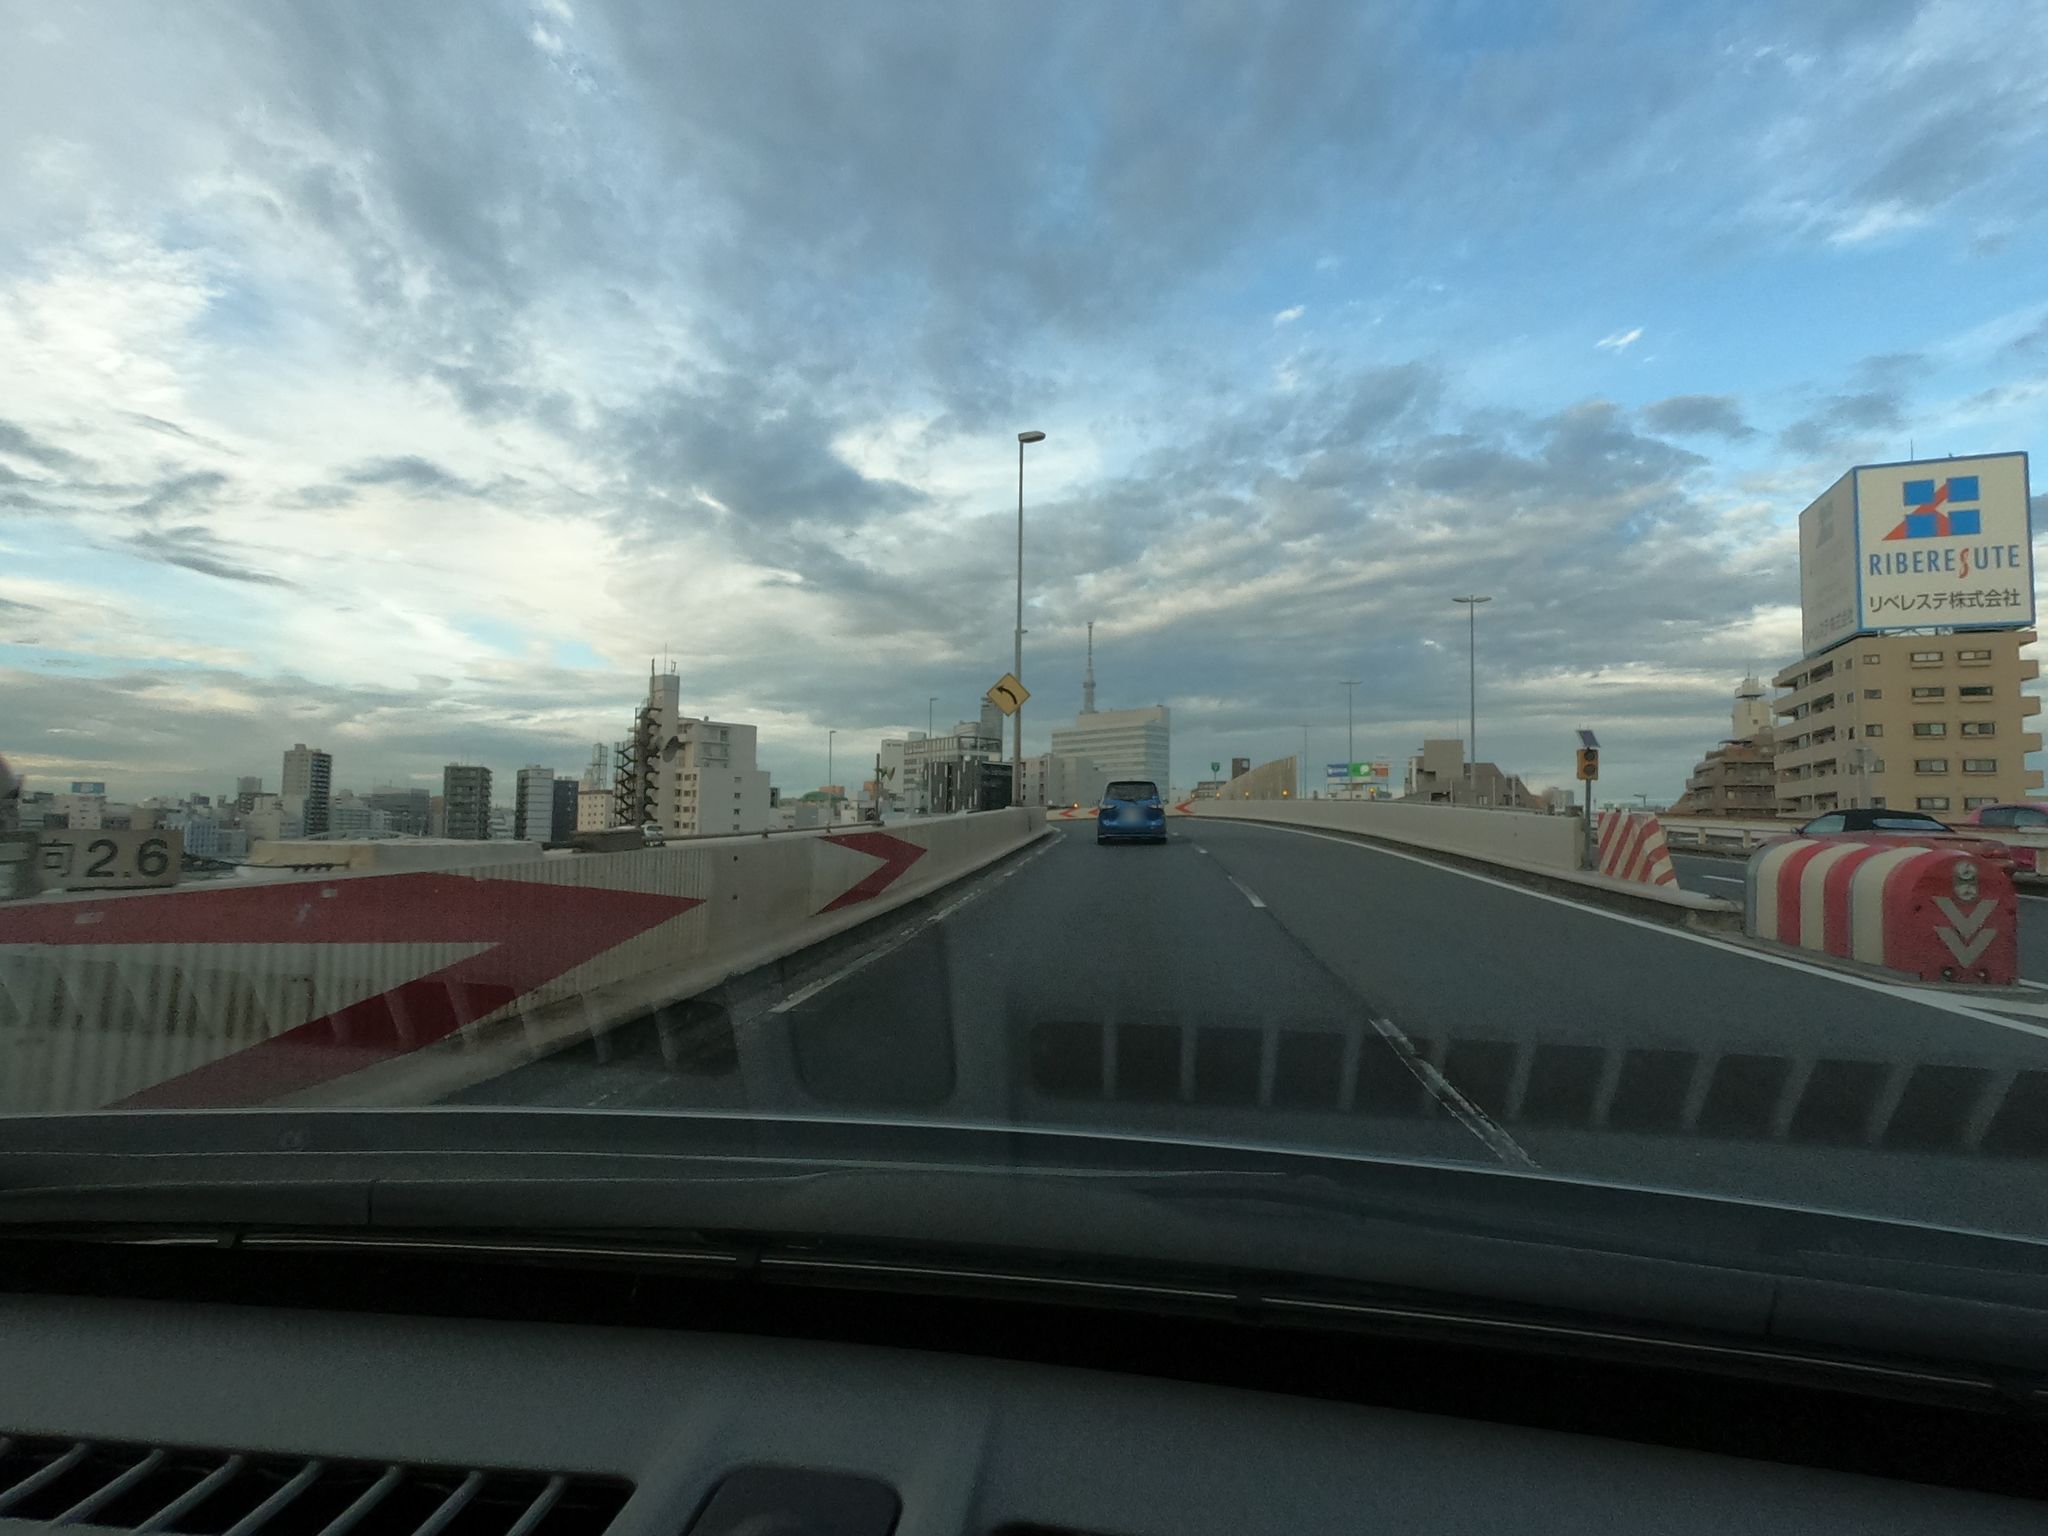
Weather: cloudy
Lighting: day
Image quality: good
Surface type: driving surface
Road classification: motorway
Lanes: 2
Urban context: urban centre
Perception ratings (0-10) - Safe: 0.83, Lively: 3.83, Beautiful: 2.16, Boring: 1.69, Depressing: 8.51, Wealthy: 2.36